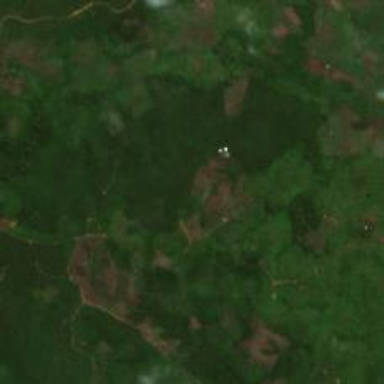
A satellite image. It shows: Oil palm orchard.